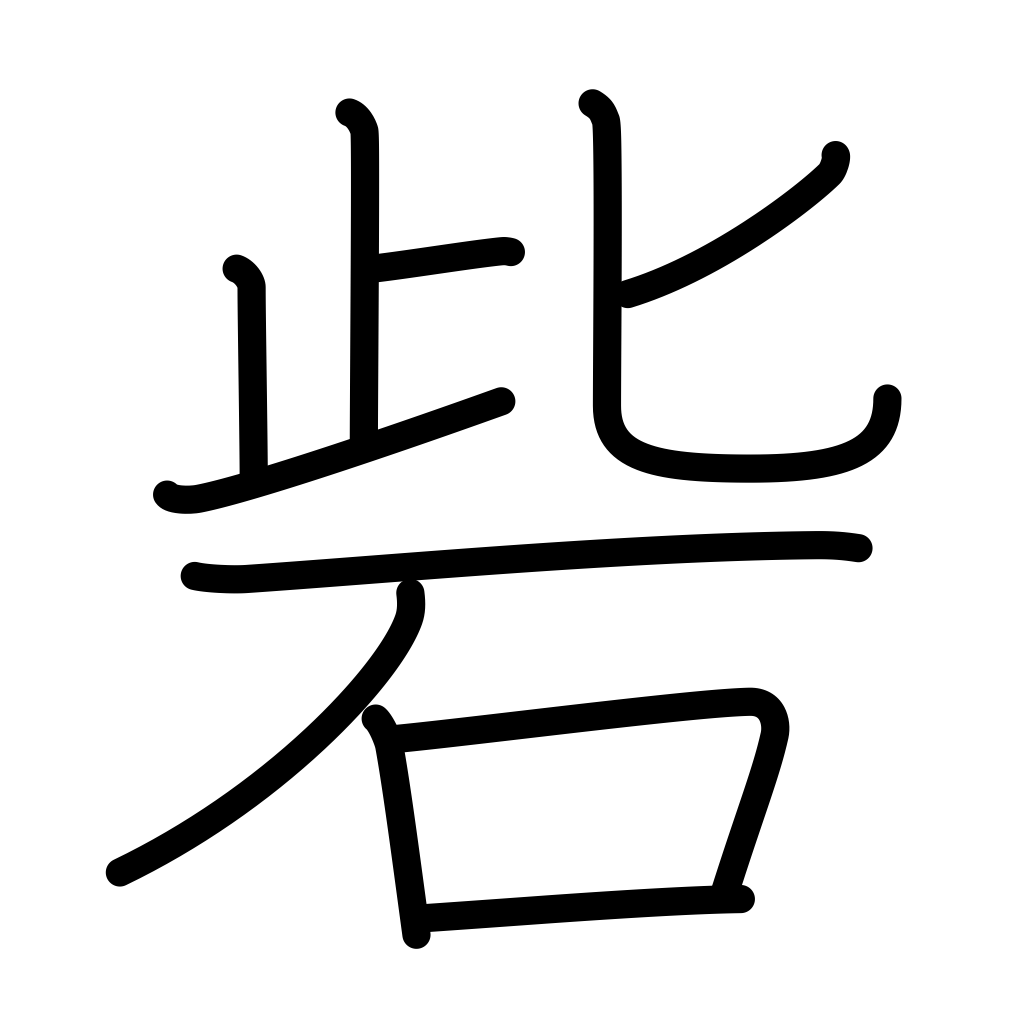
Meaning: fort, stronghold, entrenchments